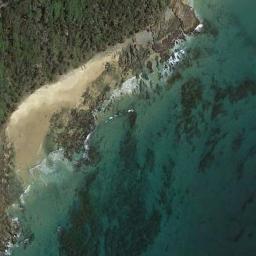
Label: beach